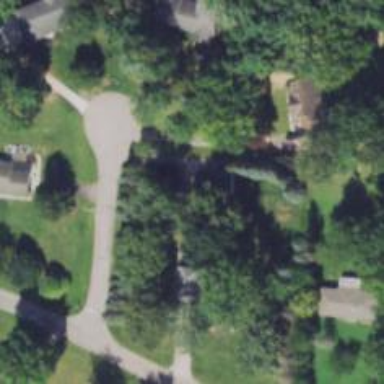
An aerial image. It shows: Driveway leading to service road.